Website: macys
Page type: gifting
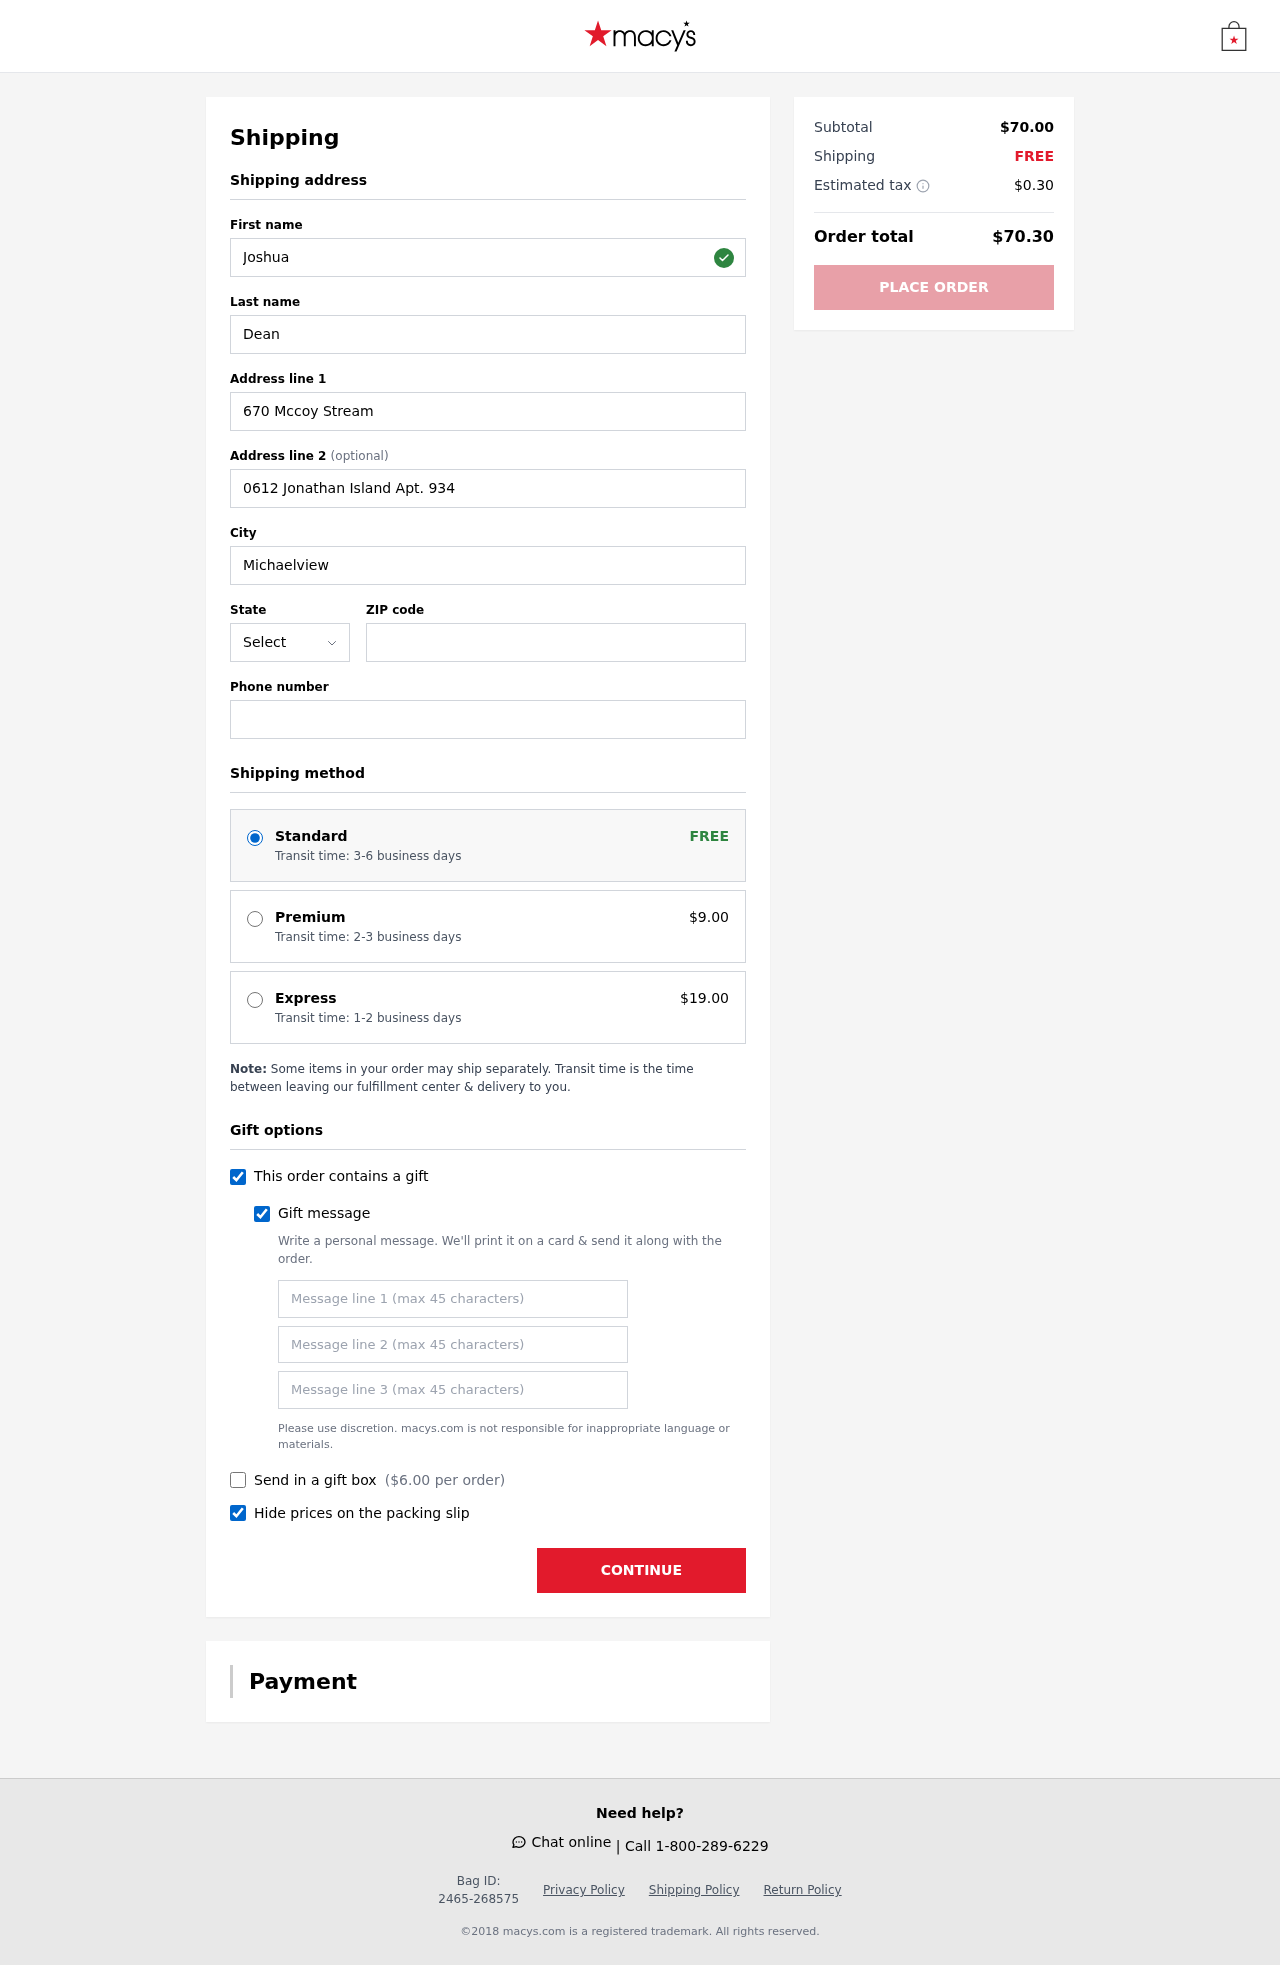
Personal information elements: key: PII_STATE_ABBR
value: NH
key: PII_FIRSTNAME
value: Joshua
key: PII_LASTNAME
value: Dean
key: PII_STREET
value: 670 Mccoy Stream
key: PII_STREET2
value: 0612 Jonathan Island Apt. 934
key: PII_CITY
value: Michaelview
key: PII_POSTCODE
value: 14601
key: PII_PHONE
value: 2275537533
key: PII_GIFT_MESSAGE
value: Hey Philip, I thought you'd enjoy these stylish new ankle booties for all your upcoming adventures. Can't wait to see how you rock them! Enjoy!  Joshua
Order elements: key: ORDER_SHIPPING_STANDARD
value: Transit time: 3-6 business days
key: ORDER_SHIPPING_PREMIUM
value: Transit time: 2-3 business days
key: ORDER_SHIPPING_PREMIUM_PRICE
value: $9.00
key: ORDER_SHIPPING_EXPRESS
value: Transit time: 1-2 business days
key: ORDER_SHIPPING_EXPRESS_PRICE
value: $19.00
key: ORDER_GIFT_BOX_PRICE
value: $6.00
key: ORDER_SUBTOTAL
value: $70.00
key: ORDER_SHIPPING_COST
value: FREE
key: ORDER_TAX
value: $0.30
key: ORDER_TOTAL
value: $70.30